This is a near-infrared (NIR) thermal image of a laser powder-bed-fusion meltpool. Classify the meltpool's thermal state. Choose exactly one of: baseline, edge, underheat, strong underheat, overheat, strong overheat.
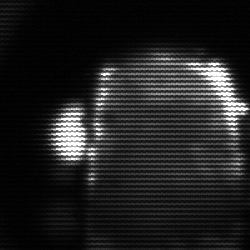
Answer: baseline